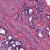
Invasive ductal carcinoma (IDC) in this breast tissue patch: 1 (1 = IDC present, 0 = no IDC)